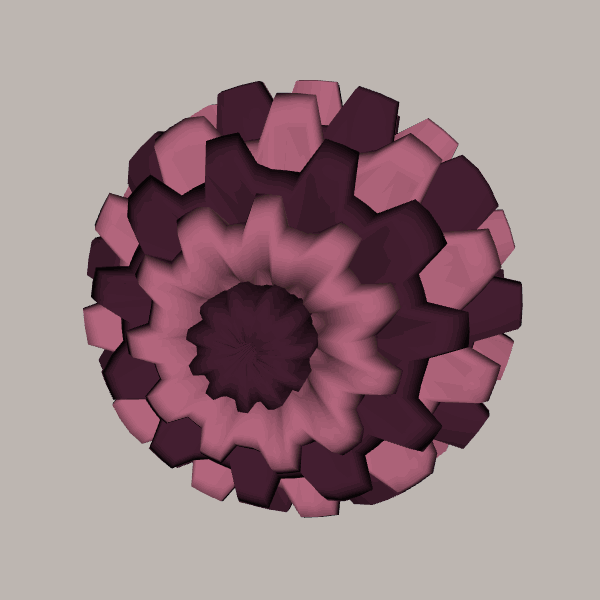
Background: light